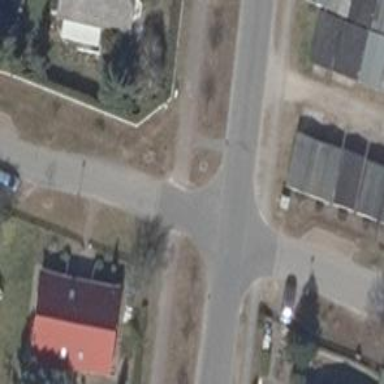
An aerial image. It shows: Uncontrolled road crossing.